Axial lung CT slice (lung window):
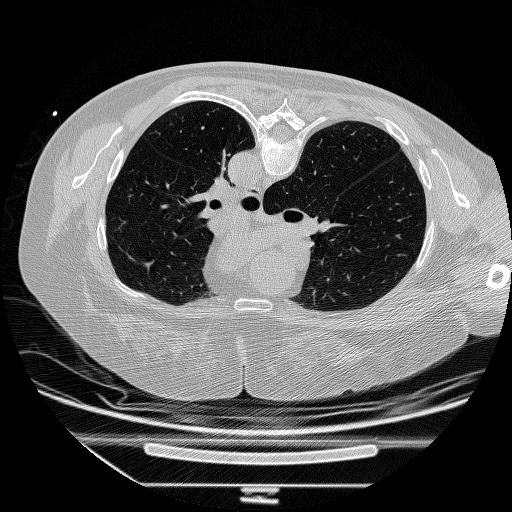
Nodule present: no